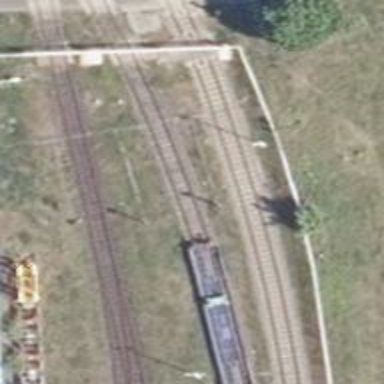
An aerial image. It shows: Railway spur service.